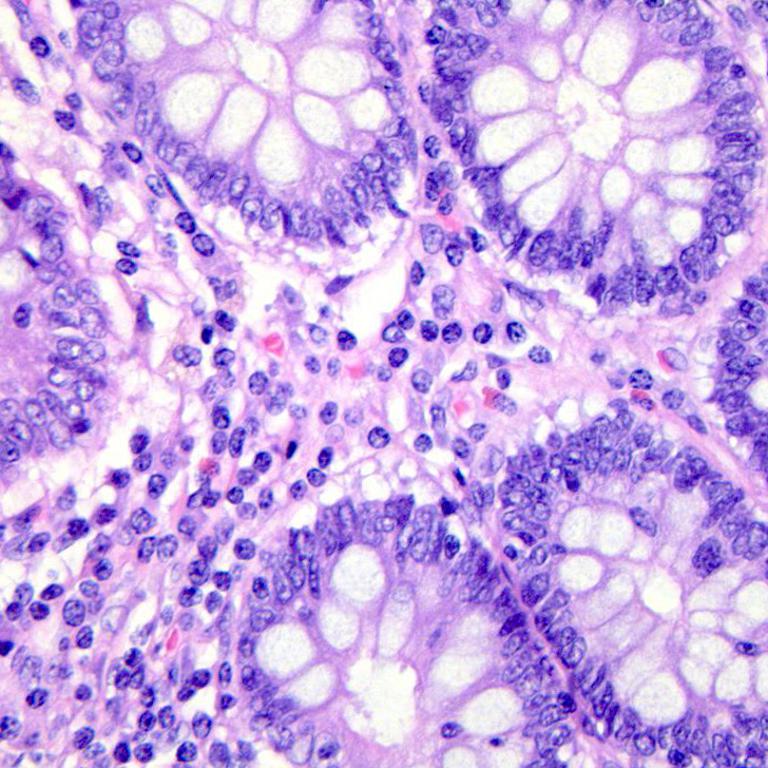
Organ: colon
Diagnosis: benign